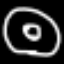
Label: donut